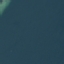
Label: SeaLake